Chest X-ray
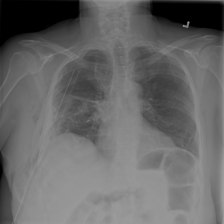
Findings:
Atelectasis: negative
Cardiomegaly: negative
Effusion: negative
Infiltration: negative
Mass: negative
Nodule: negative
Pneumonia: negative
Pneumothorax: positive
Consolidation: negative
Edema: negative
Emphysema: negative
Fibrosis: negative
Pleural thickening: negative
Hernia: negative